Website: home-depot
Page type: account-selection
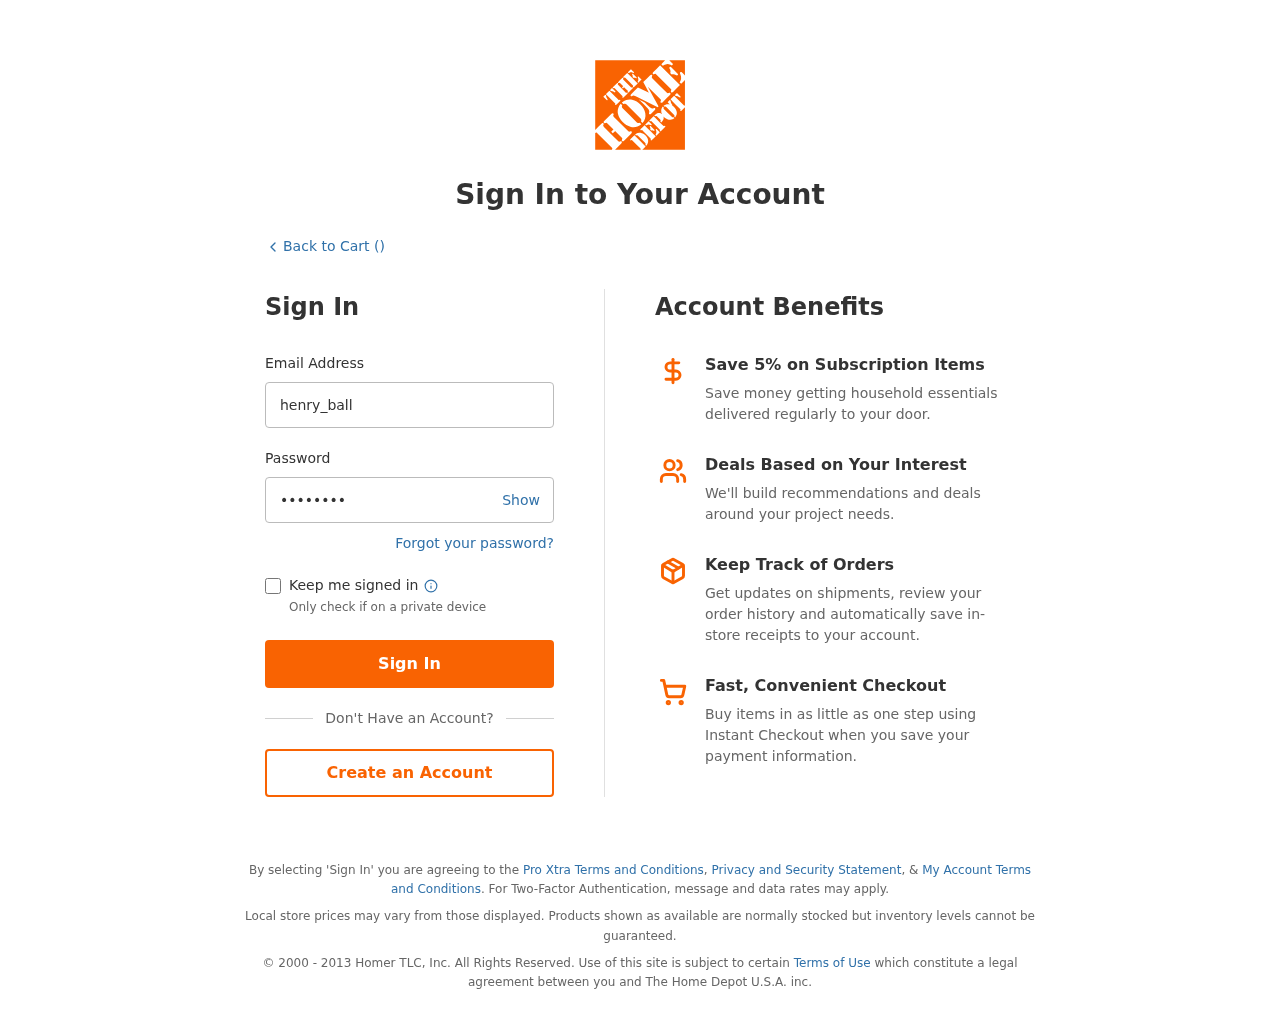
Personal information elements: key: PII_LOGIN_USERNAME
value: henry_ball